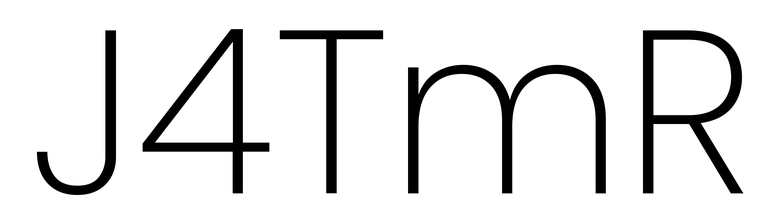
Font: Poppins-ExtraLight